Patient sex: F
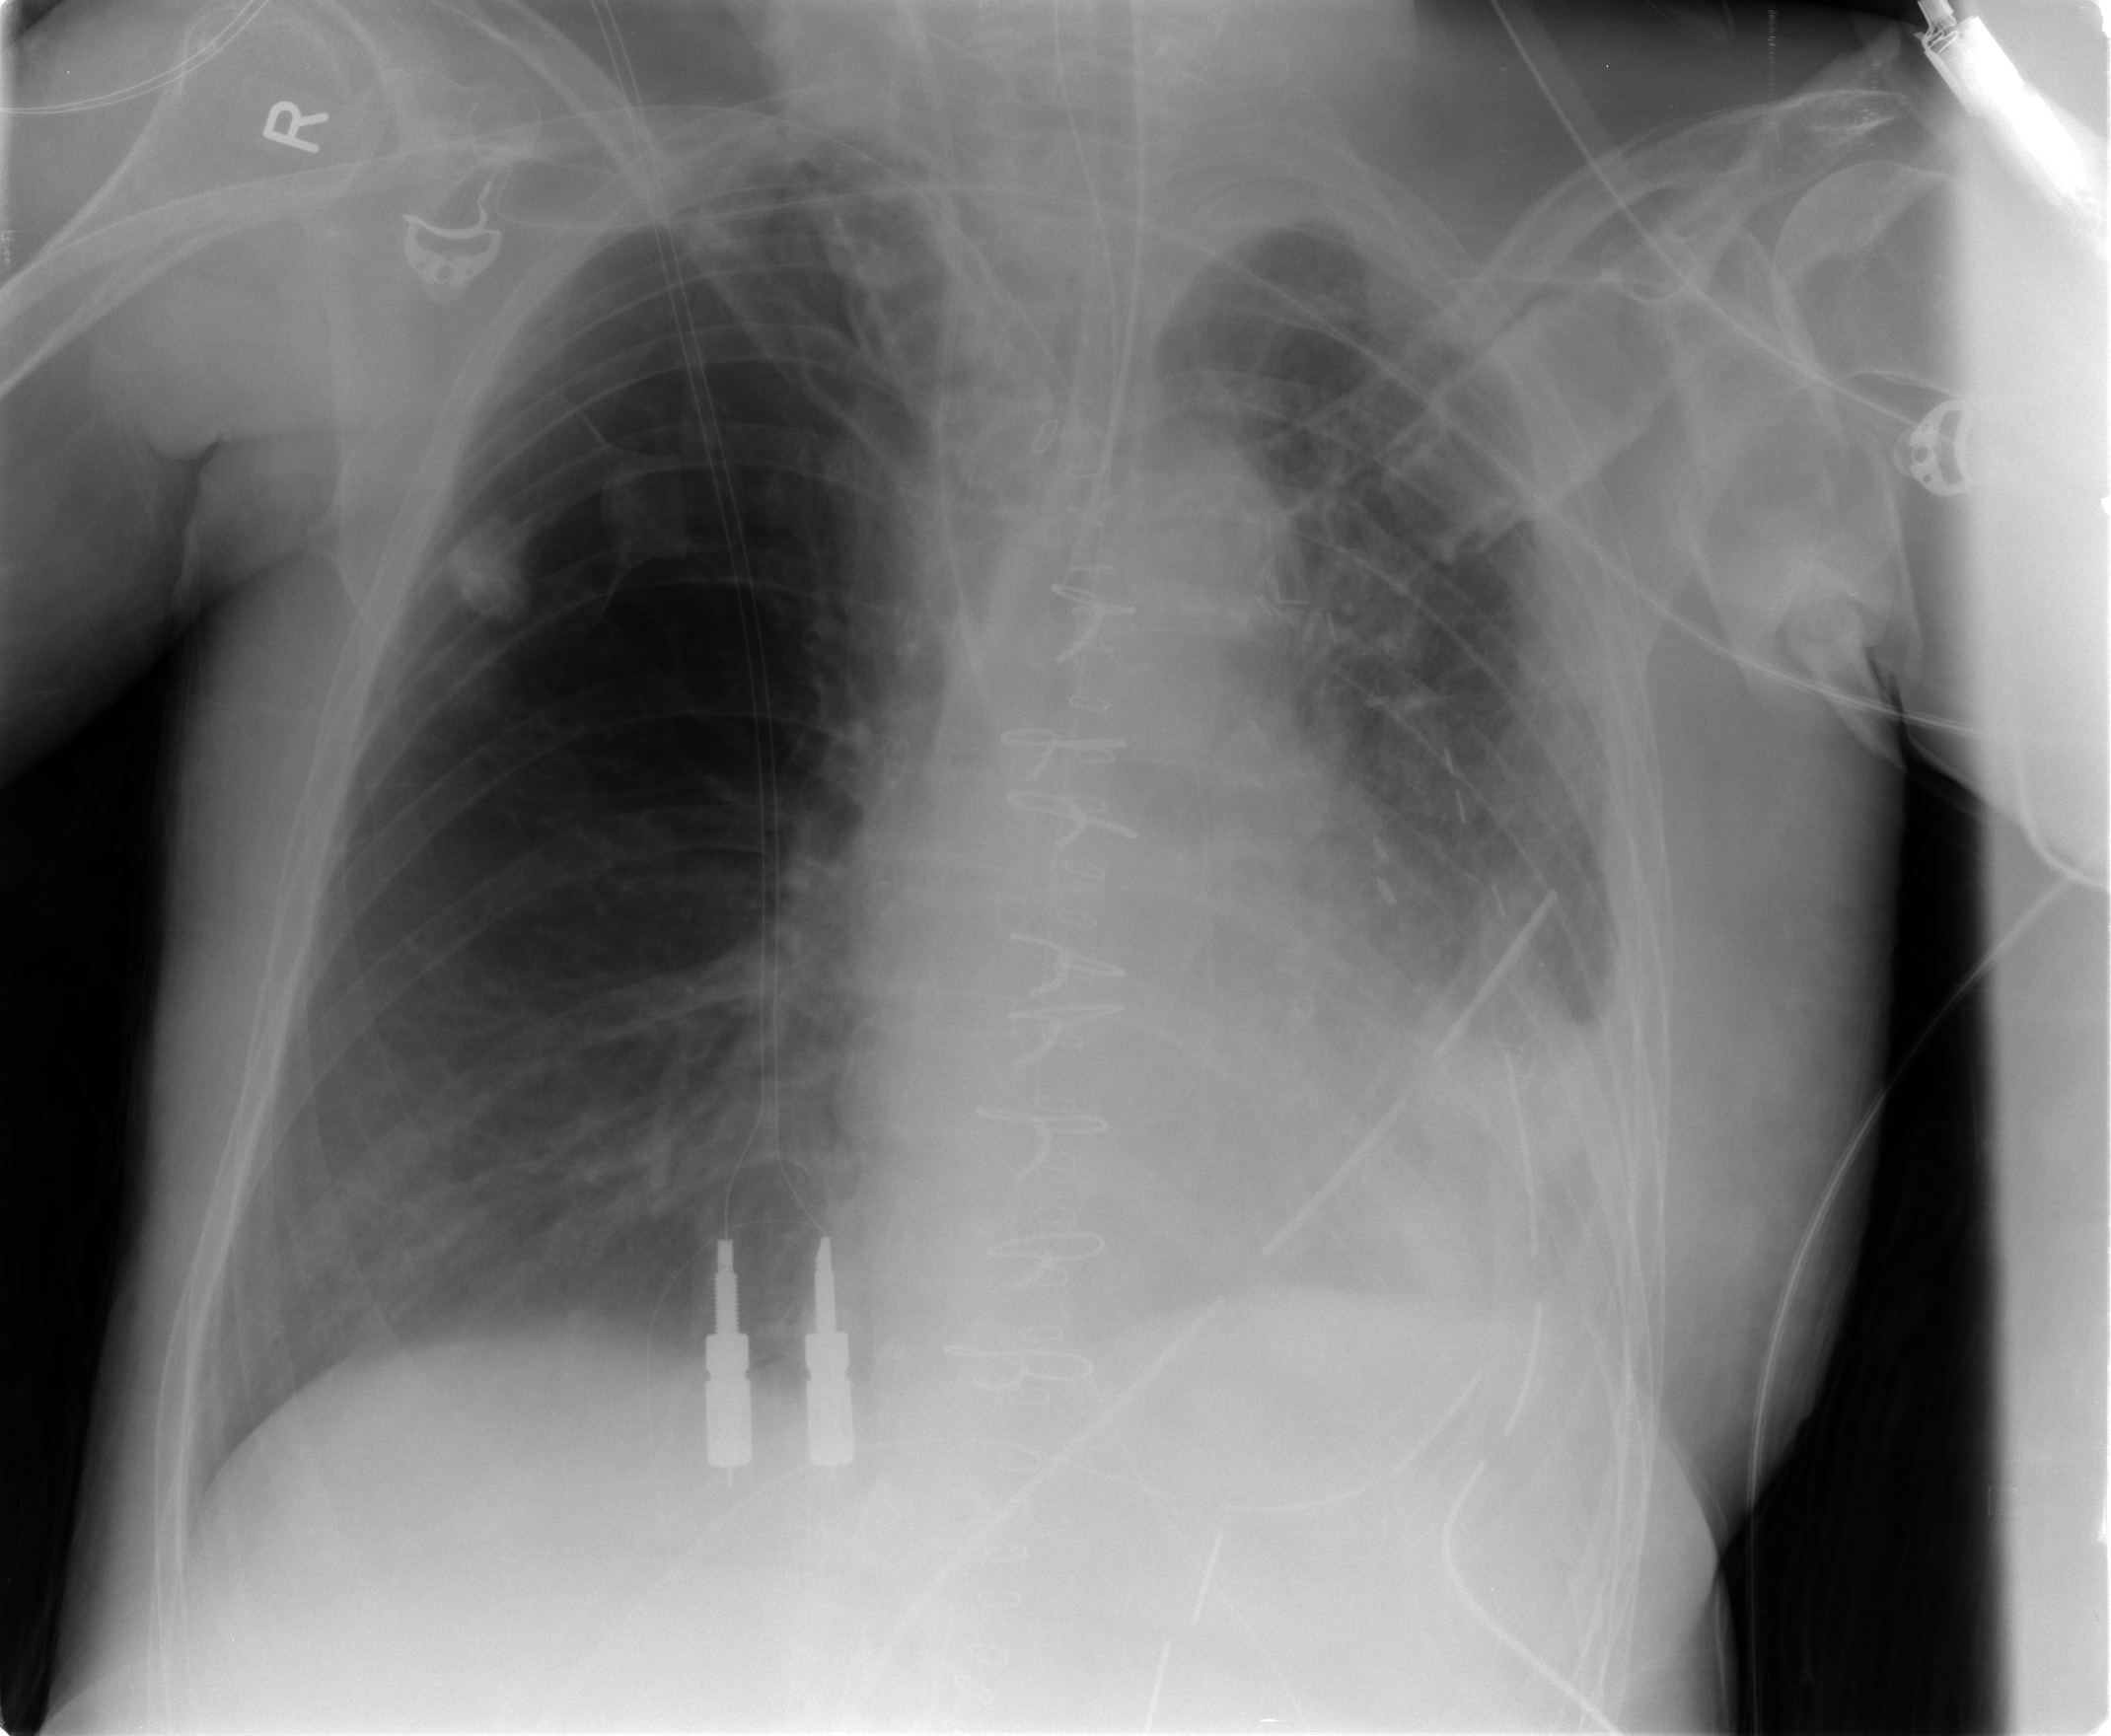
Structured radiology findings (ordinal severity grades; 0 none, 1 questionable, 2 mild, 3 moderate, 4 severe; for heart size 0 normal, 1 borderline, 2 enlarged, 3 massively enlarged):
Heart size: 1
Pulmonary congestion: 0
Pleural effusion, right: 2
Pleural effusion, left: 3
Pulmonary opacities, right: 0
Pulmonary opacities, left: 2
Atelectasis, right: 2
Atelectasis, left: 3